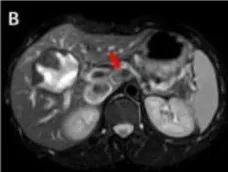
MRI scan. T2) Sequence.
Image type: radiology (mri)